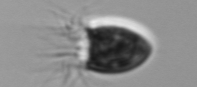
Label: Balanion